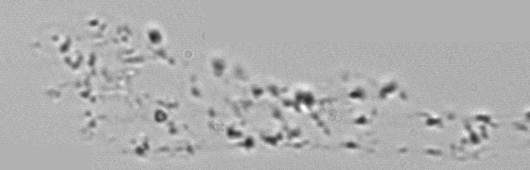
Label: Phaeocystis_debris